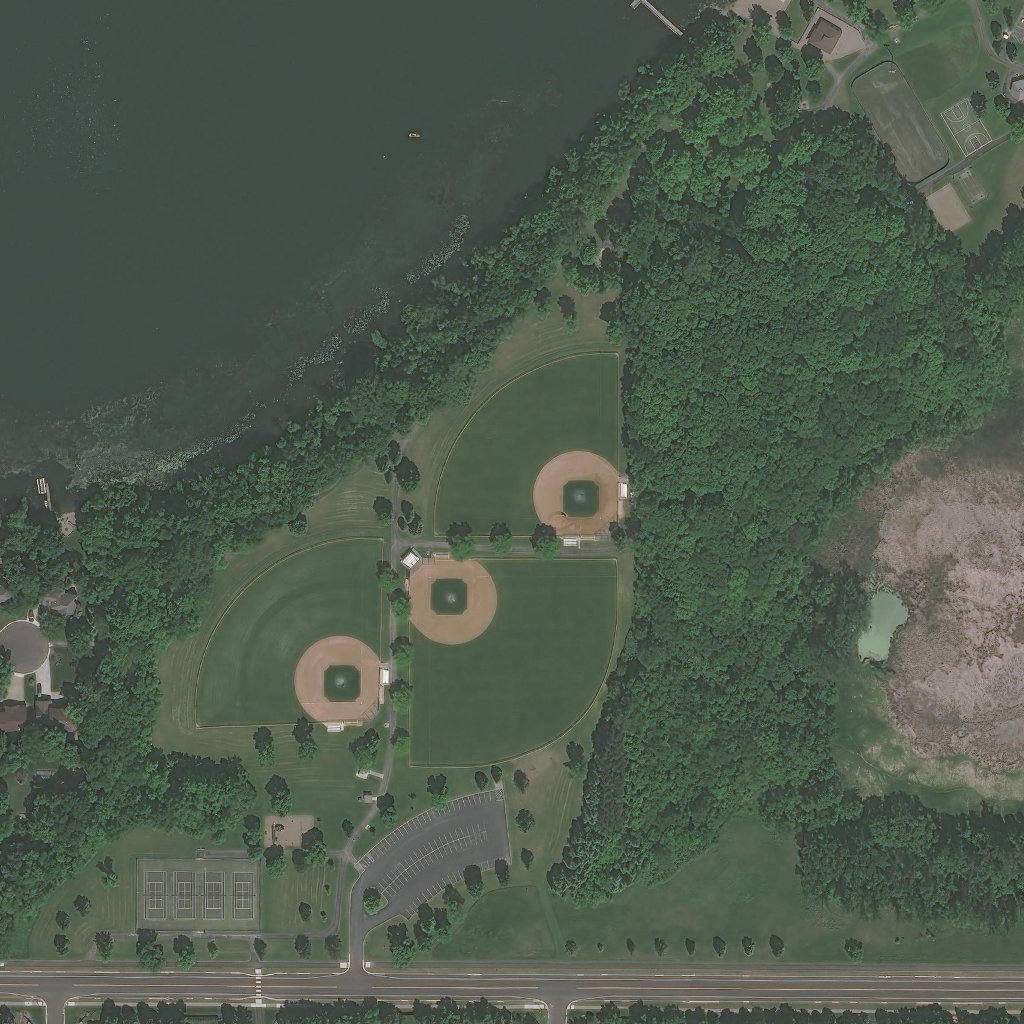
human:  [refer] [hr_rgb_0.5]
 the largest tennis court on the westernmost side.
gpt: <box>[[13, 83, 25, 91, 0]]</box>

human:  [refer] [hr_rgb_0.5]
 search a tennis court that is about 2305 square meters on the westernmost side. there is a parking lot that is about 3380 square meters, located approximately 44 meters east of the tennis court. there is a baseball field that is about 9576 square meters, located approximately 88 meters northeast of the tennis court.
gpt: <box>[[13, 83, 25, 91, 0]]</box>

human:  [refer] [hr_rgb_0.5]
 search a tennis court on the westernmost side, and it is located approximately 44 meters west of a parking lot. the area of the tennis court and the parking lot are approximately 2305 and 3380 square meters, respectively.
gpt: <box>[[13, 83, 25, 91, 0]]</box>